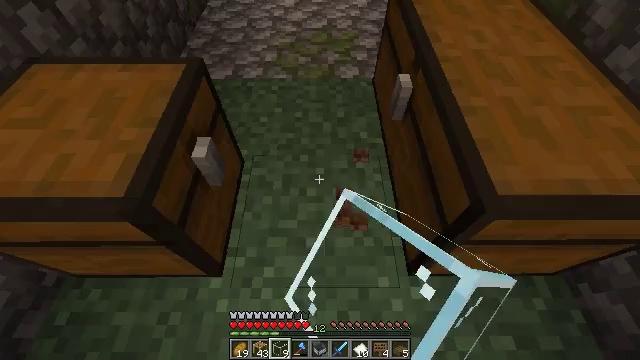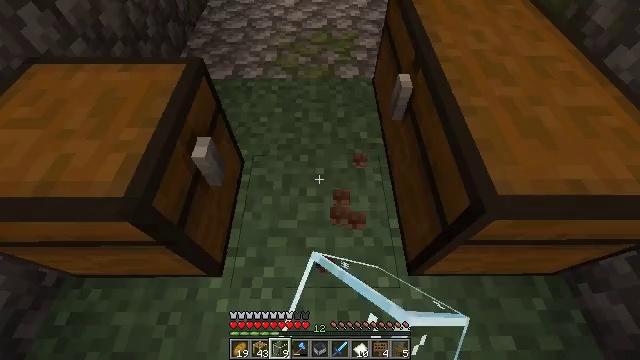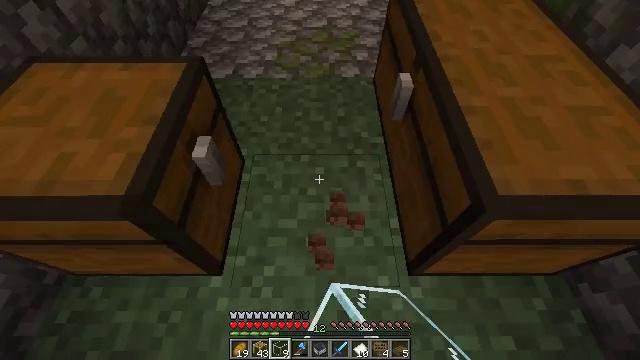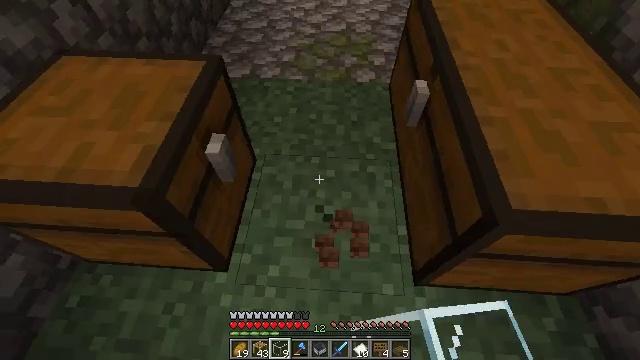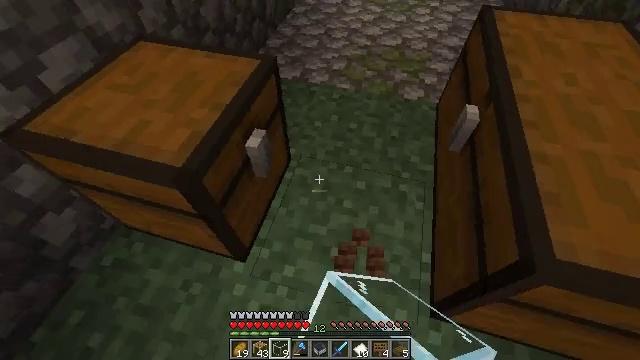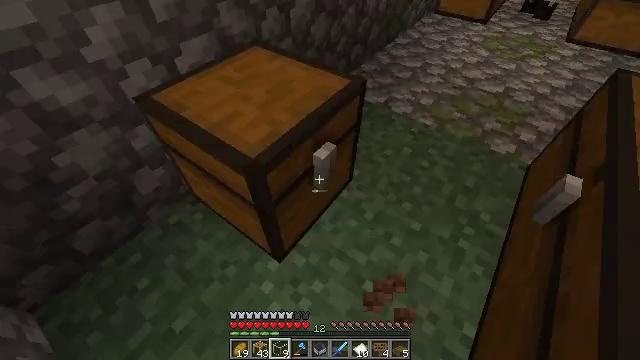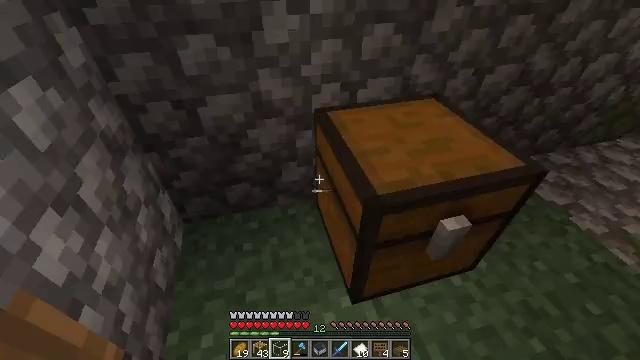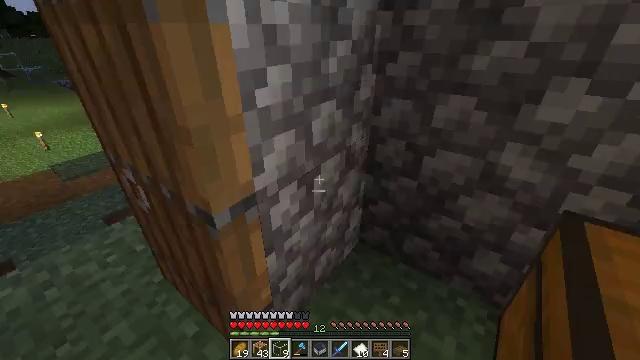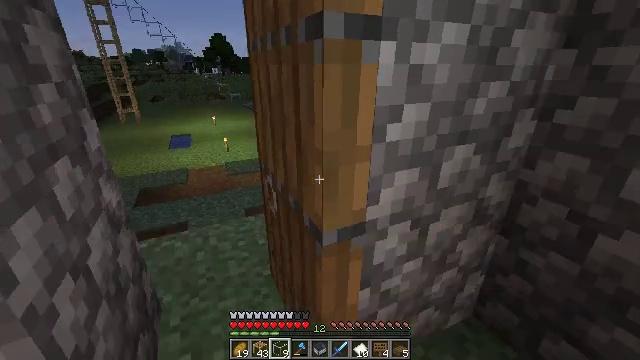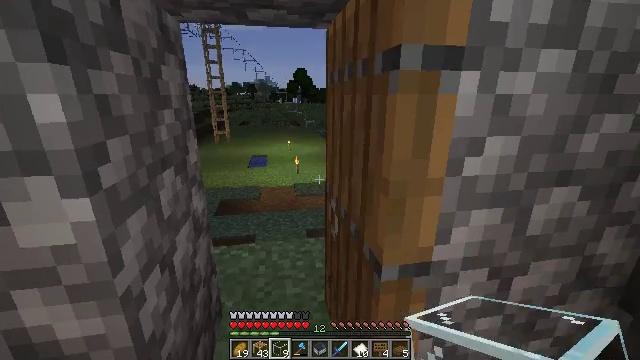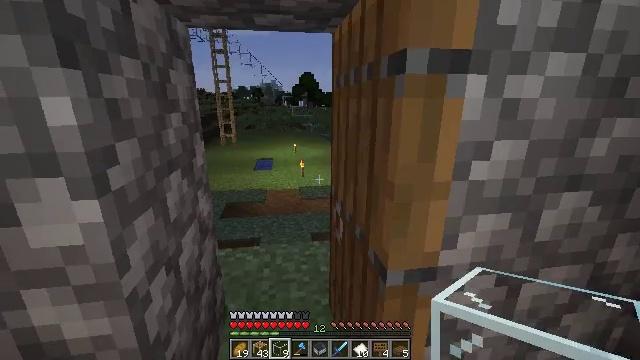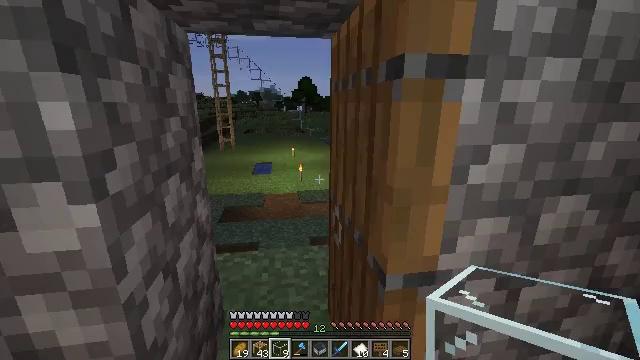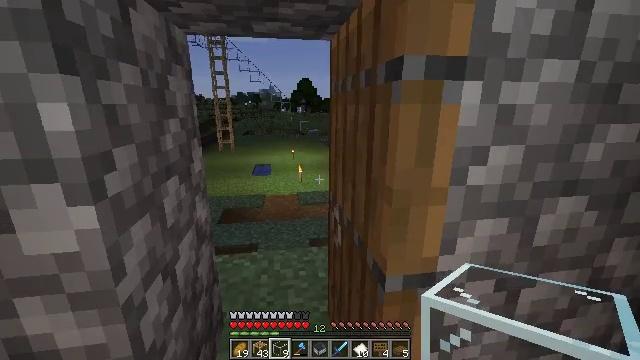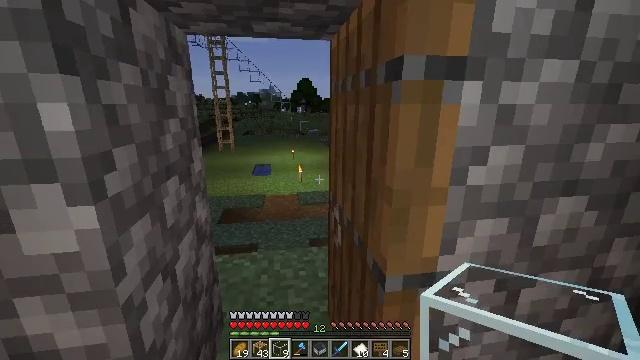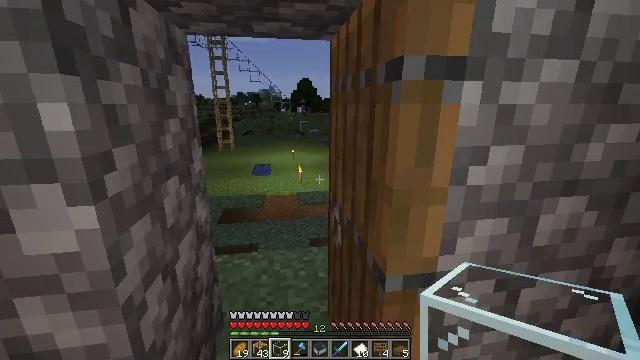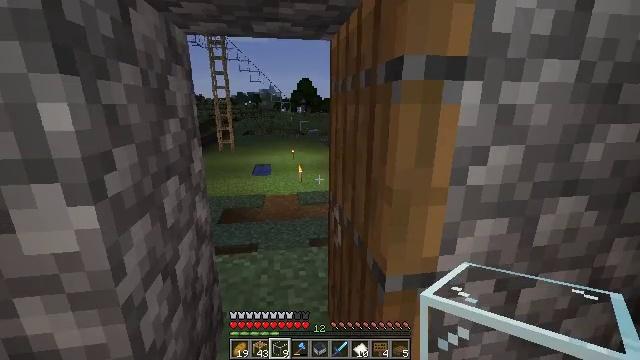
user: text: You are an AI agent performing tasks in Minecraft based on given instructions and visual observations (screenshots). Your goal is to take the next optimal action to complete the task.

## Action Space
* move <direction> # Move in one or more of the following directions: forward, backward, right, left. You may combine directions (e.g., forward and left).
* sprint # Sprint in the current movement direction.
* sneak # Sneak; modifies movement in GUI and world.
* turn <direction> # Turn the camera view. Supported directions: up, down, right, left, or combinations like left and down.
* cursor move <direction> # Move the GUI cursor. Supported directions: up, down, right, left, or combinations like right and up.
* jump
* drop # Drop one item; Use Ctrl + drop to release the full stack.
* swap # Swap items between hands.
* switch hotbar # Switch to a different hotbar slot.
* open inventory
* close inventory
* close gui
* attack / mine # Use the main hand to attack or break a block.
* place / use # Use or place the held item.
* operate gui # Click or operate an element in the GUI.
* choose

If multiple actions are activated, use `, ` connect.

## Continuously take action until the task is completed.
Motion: motion action
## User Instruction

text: Utilize iron ingots to craft iron boots.
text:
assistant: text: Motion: attack / mine
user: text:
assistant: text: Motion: attack / mine
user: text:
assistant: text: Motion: turn left, attack / mine
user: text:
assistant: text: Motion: turn left and up
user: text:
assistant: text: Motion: turn left and up
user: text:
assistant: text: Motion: turn left and up
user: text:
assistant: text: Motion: turn left and up
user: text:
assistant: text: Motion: turn left and up
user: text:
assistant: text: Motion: turn left and up
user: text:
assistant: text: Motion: turn left
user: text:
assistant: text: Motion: no_op
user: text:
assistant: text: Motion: no_op
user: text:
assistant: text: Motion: no_op
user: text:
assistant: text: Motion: no_op
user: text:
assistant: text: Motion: no_op
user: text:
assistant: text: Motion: turn right
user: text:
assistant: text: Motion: turn right and down
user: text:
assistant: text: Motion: turn right
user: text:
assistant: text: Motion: no_op
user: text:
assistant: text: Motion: use / place
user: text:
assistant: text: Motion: use / place
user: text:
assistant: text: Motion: use / place
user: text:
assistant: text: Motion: no_op
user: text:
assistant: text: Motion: turn right and down
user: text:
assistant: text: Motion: turn right and down
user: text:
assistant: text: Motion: turn right and down
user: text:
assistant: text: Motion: turn right and down
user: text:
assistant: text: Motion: turn right and down
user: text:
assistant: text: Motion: move forward, turn right and down
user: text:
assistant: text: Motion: move forward, turn right